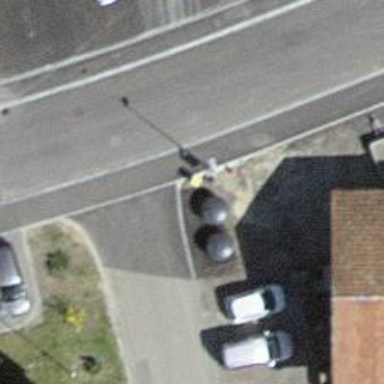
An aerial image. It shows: Post box.